Aerial crown-view tile of a tropical tree (Barro Colorado Island, Panama), acquired 20250124:
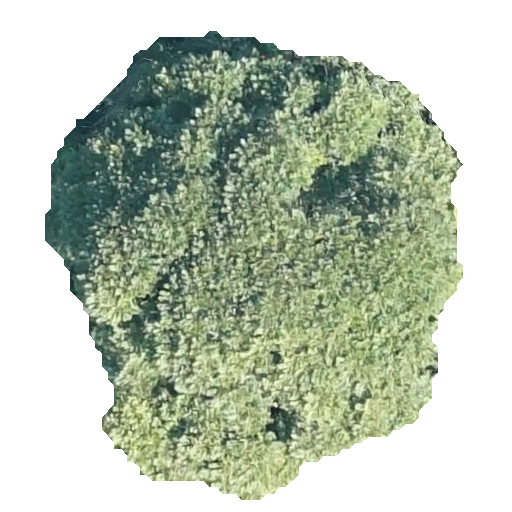
Species: Jacaranda copaia
GBIF accepted scientific name: Jacaranda copaia
Crown area: 215.675 m²